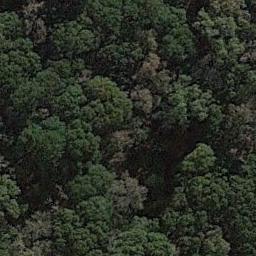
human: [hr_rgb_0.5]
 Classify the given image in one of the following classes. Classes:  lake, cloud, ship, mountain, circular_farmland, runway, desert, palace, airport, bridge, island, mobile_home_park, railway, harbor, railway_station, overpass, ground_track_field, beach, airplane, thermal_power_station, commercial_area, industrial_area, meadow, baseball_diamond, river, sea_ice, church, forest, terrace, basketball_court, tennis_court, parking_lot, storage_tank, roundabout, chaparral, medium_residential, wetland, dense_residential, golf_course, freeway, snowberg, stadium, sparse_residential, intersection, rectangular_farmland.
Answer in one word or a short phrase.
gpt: forest